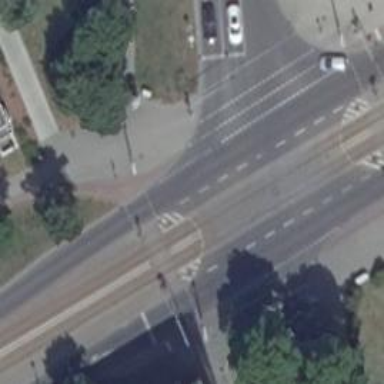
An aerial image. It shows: Railway crossing with traffic signals and lights.